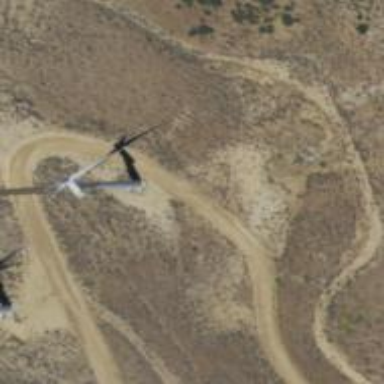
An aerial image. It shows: Wind generator powered by wind turbine.